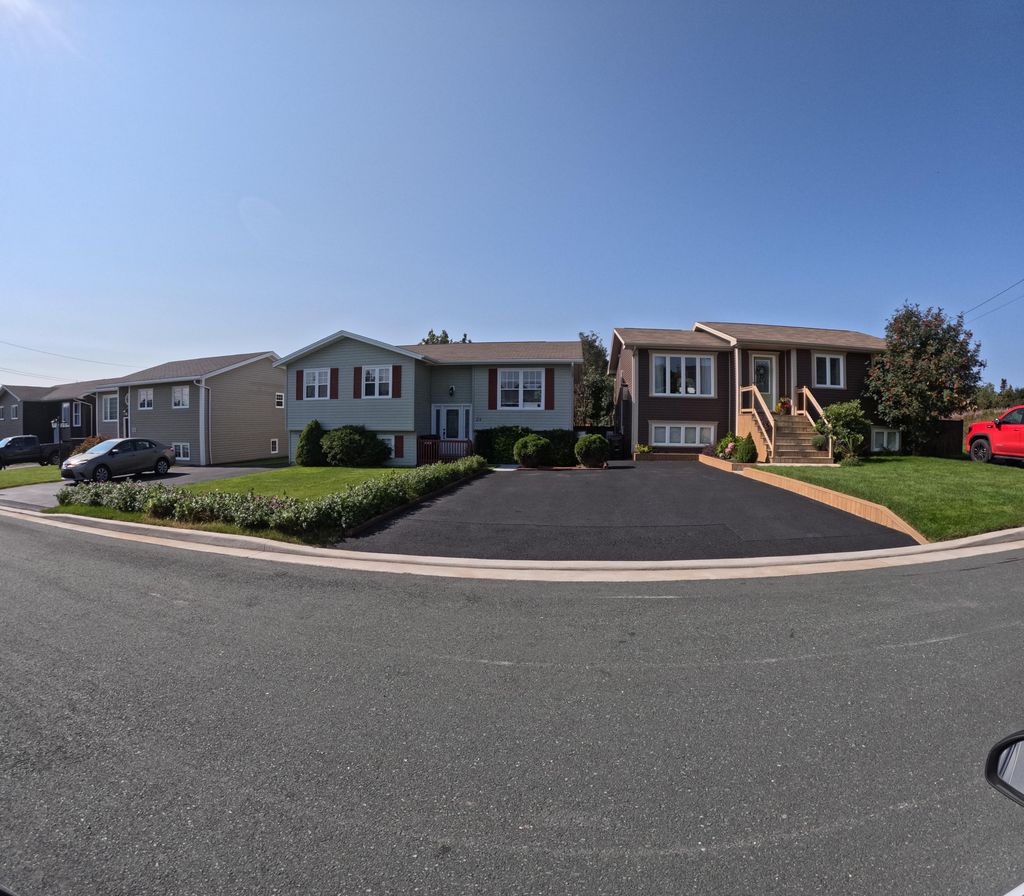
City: st_johns